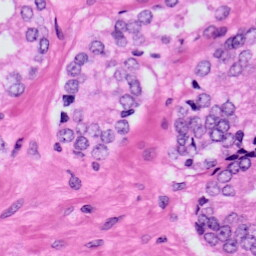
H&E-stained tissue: Prostate